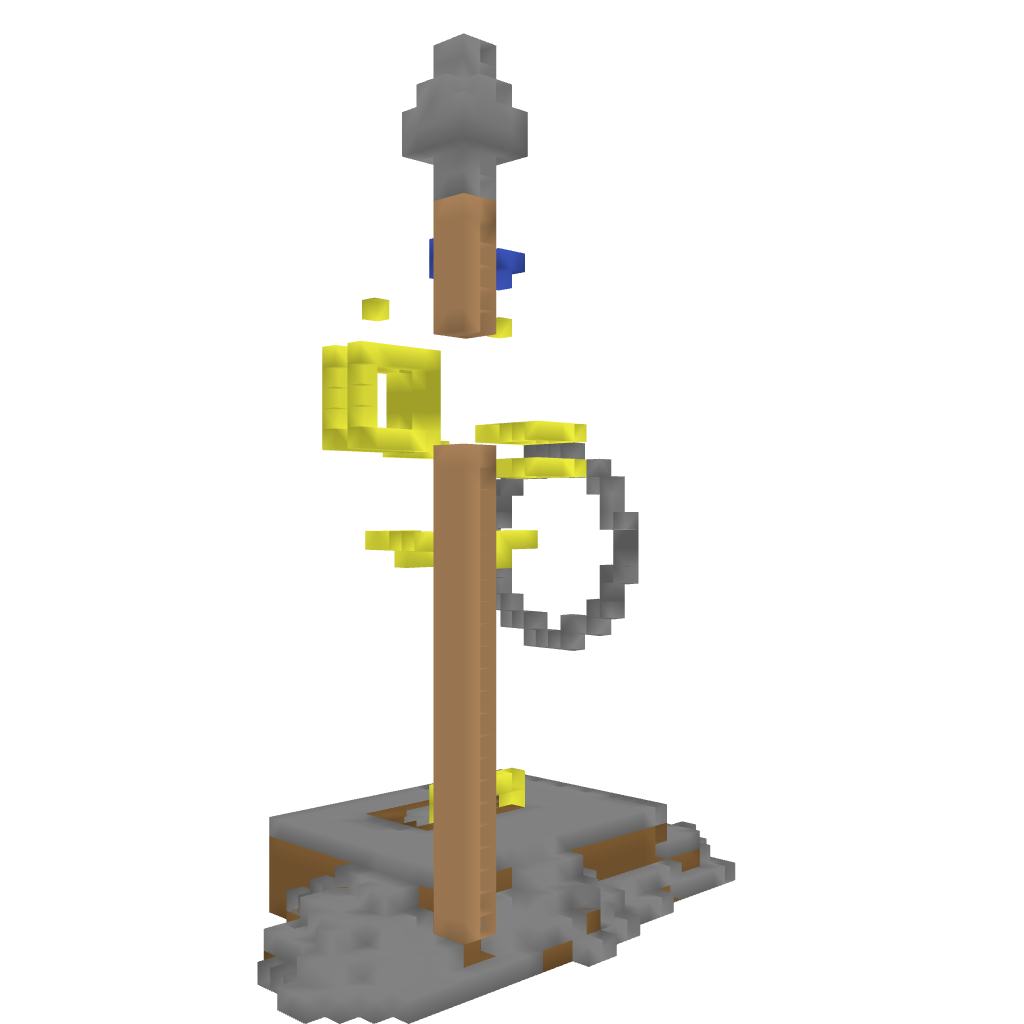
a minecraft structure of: Statue of the Oracle of Apollo bad low quality